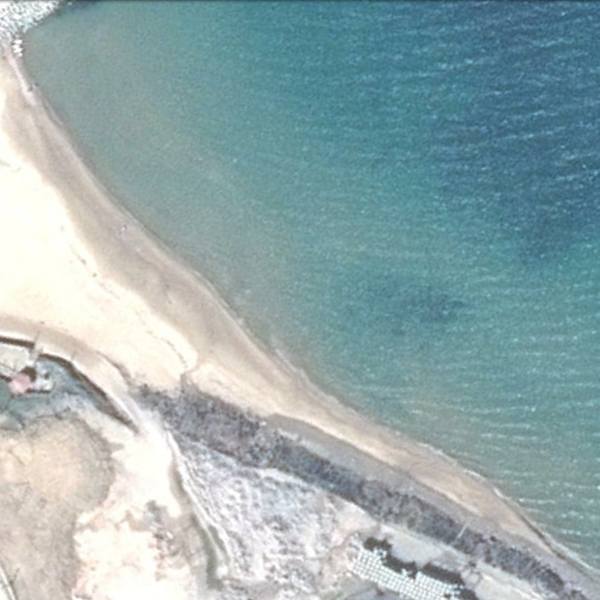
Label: Beach